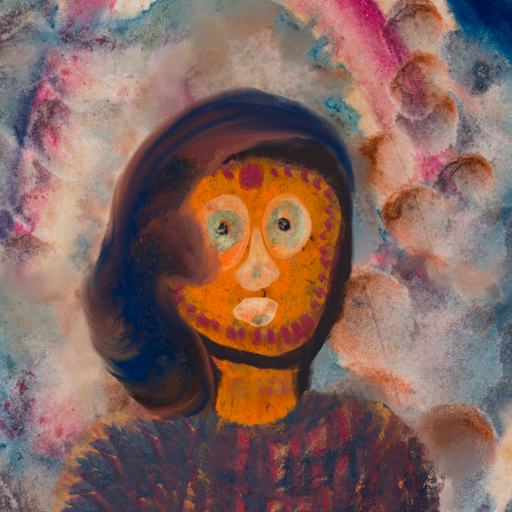
Background: Rupkatha, Head And Neck Front: Doll, Face Front: Childish, Bust: In_The_Sun, Hair Front: Mother_And_Son_Son, Head Accessory: Blank, Second Necklace: Blank, Necklace: Blank, Baby: Blank